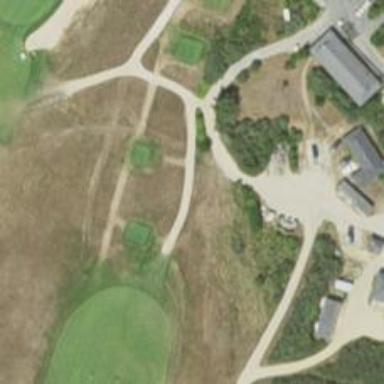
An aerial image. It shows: Path used for both walking and golf.